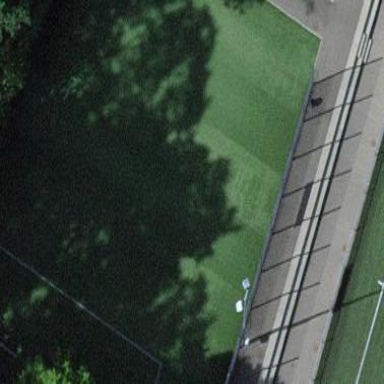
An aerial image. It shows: Artificial turf pitch within leisure land area.